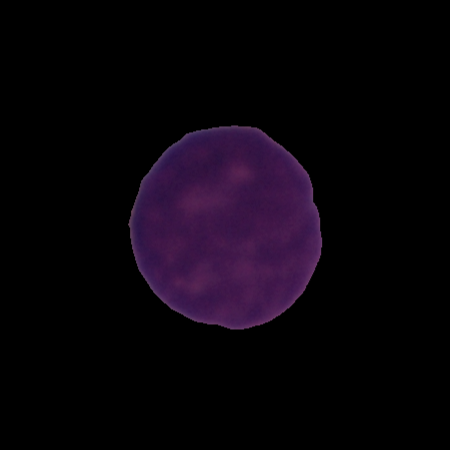
Label: cancer